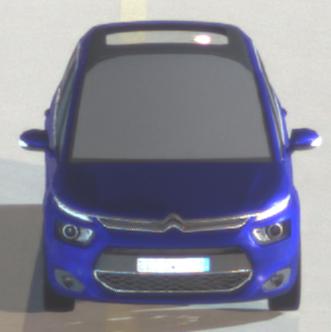
Make: Citroen
Model: Grand C4 Picasso VTi 120
Detailed model: Grand C4 Picasso (II)
Model produced from: 2013/10
Model produced until: 2015/02
Doors: 5
Color: blue
Road condition: dry road
Daytime: night
Contrast: high contrast